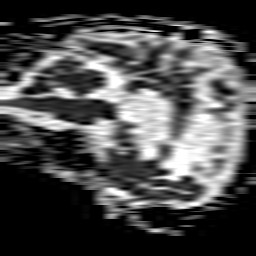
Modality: ADC
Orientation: sagittal
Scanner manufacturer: philips
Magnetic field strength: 1.5 T
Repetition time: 3.4 s
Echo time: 0.09411 s